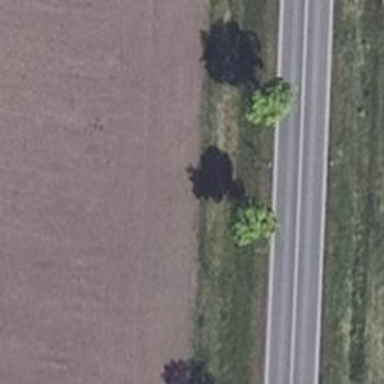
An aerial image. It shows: Deciduous broadleaved tree.